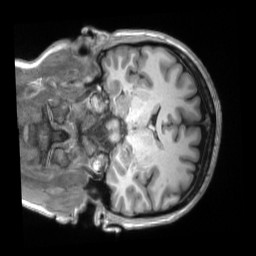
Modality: T1w
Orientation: coronal
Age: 52
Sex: female
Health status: ill
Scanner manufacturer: siemens
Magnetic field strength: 3 T
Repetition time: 2.2 s
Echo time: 0.00157 s